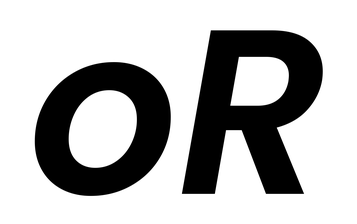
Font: Poppins-SemiBoldItalic